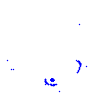
Particle: proton